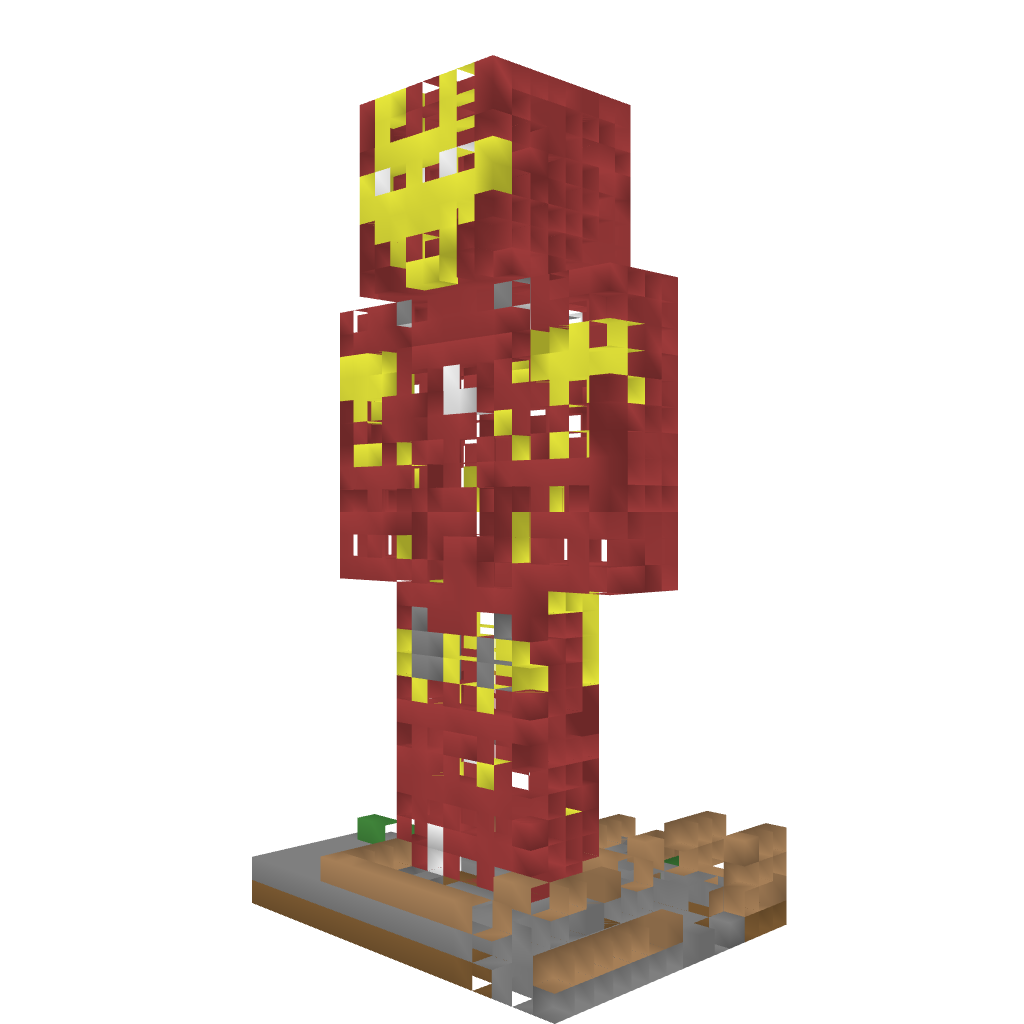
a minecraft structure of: Ironman Statue bad low quality